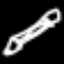
Label: pencil